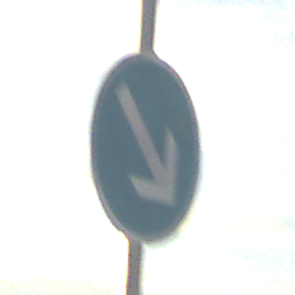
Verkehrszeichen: VorgeschriebeneVorbeifahrtRechts
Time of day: SunriseSunset
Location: Outdoor (Nature)
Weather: PartlyCloudy
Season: Summer
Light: Natural